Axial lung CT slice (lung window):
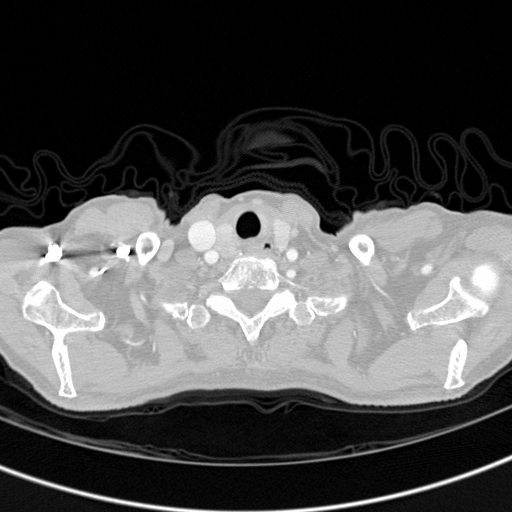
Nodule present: no